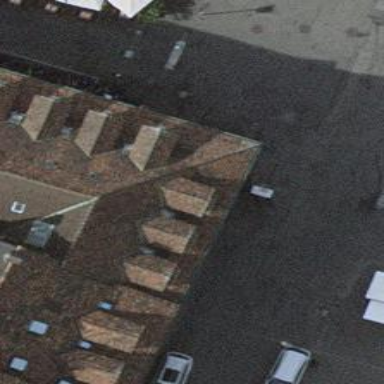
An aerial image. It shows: Sidewalk with covered arcade.